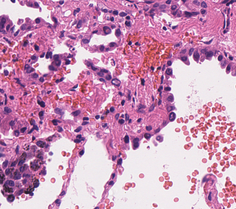
Tumor epithelial tissue: yes
Tumor-associated stroma tissue: yes
Normal tissue: no